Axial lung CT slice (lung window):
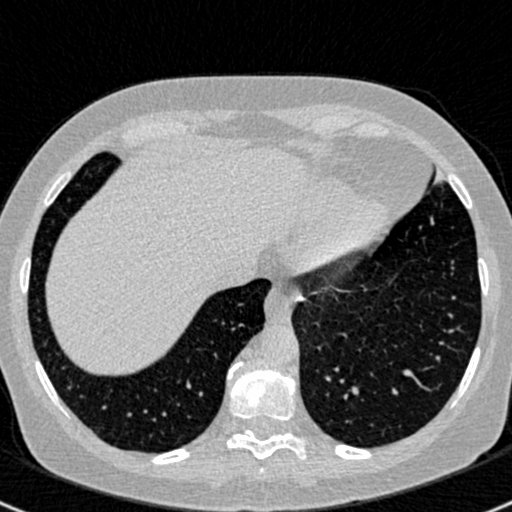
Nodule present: no